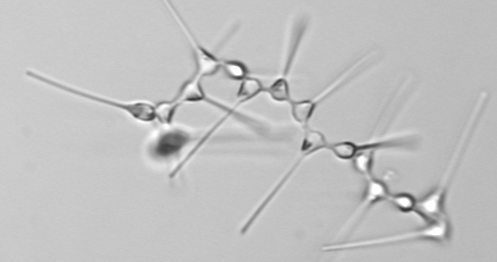
Label: Asterionellopsis_glacialis